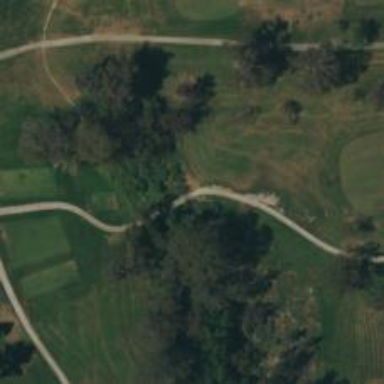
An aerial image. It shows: Path bridge crossing golf cartpath.